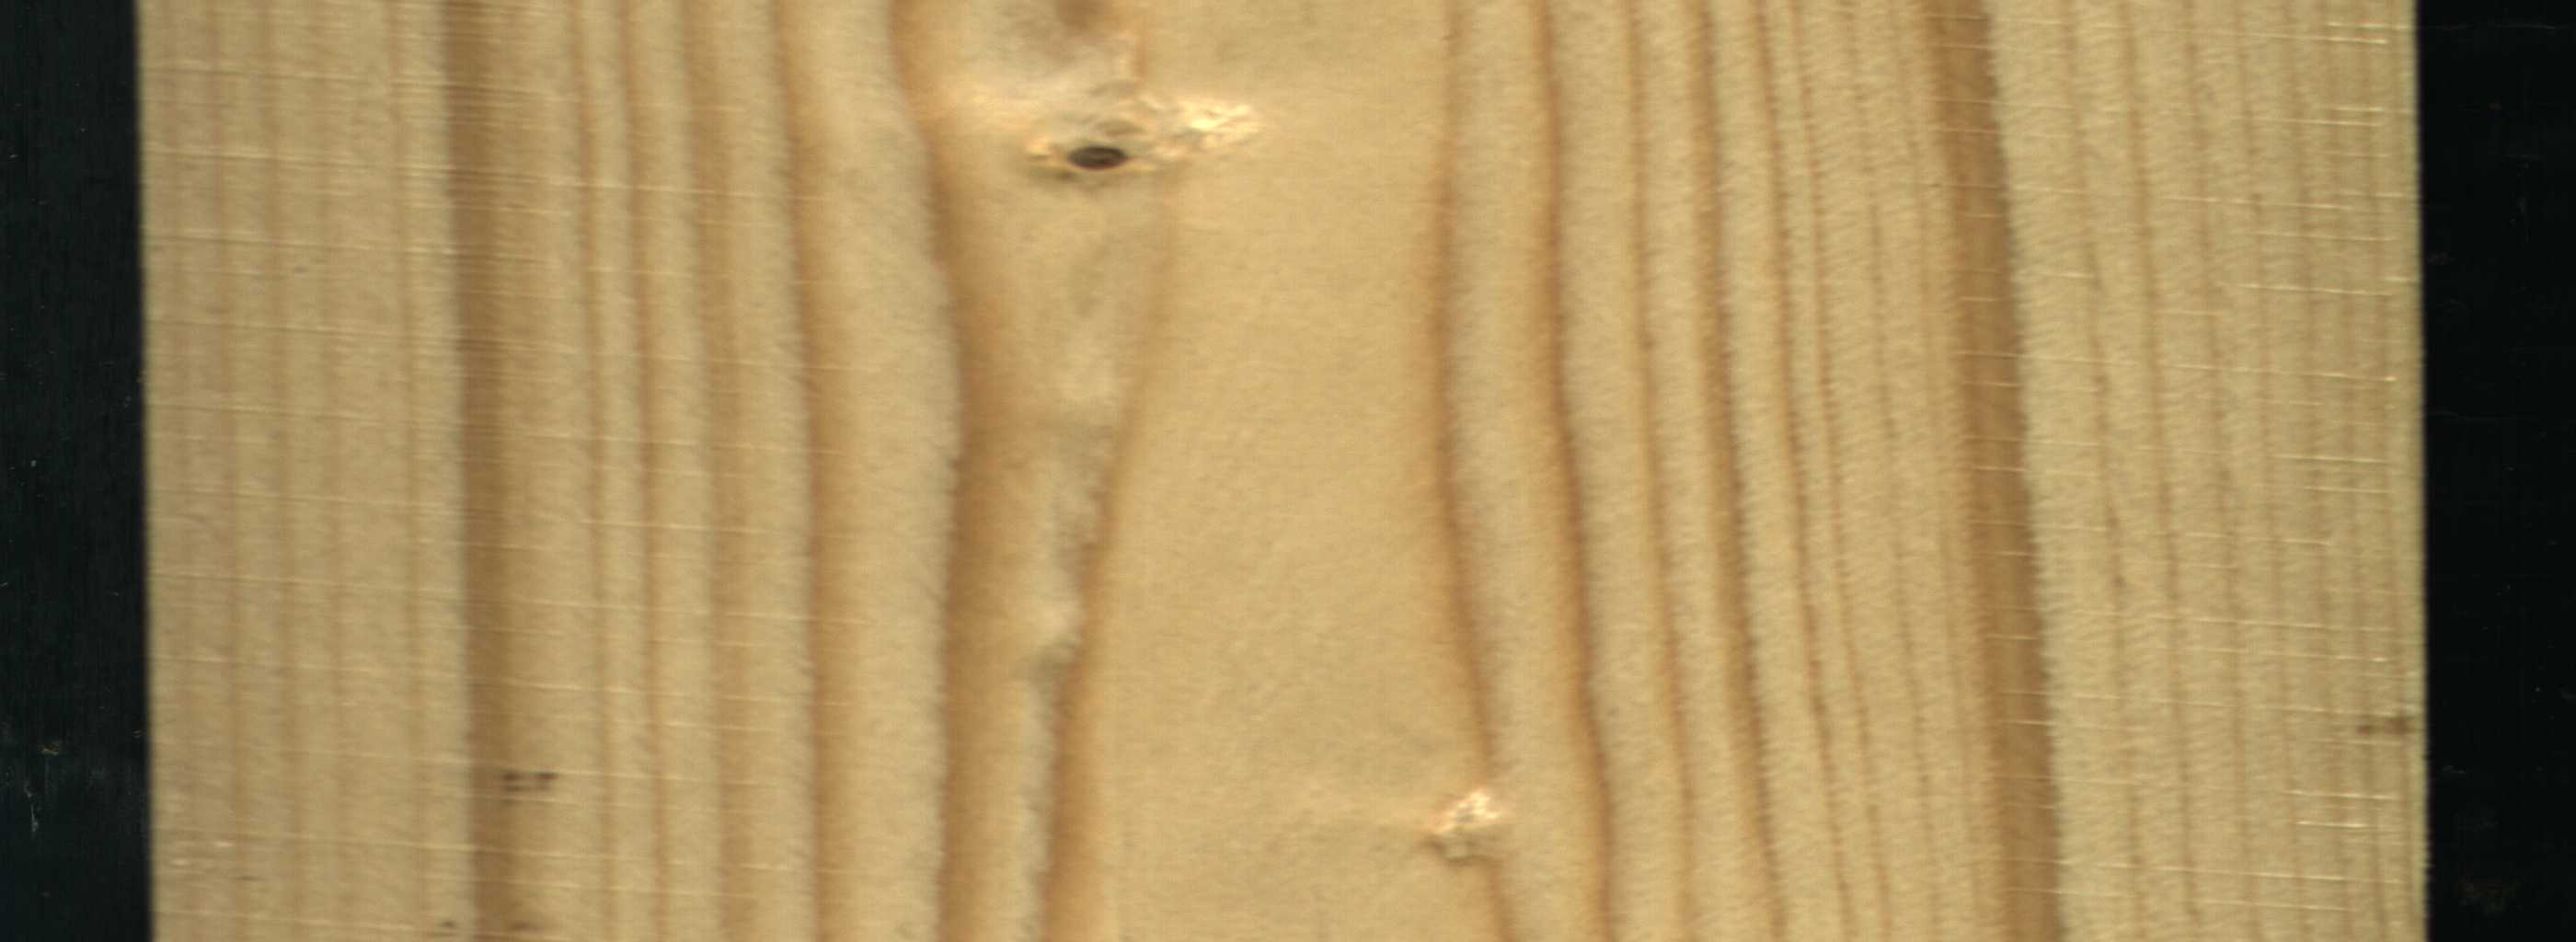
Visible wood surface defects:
Quartzity
Quartzity
Dead_Knot